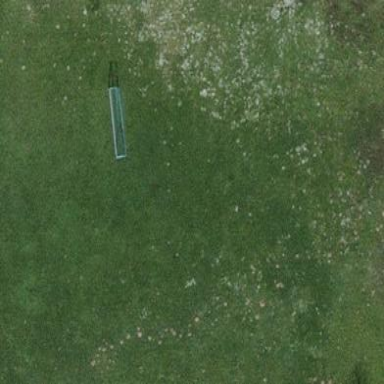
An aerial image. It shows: Grassy pitch for various sports activities.